Field crop: maize
Growth stage: 1
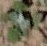
Species: chenopodium